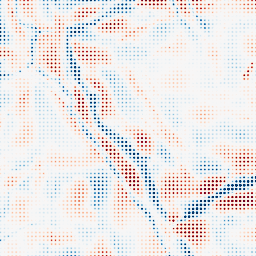
Category: wavelet
Decomposition family: wavelet_biorthogonal
Decomposition parameters: wavelet: bior3.5
level: 5
Upsampling method: sinc_blackman
Upsampling parameters: scale: 8
kernel_size: 4
Upsampling scale: 8